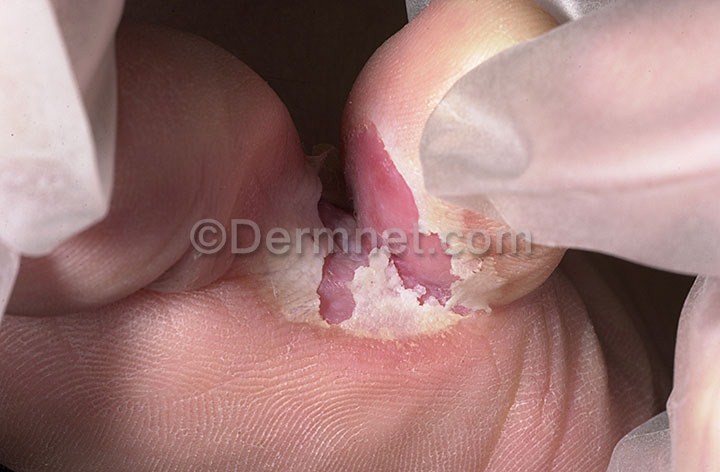
Disease: Tinea Ringworm Candidiasis and other Fungal Infections